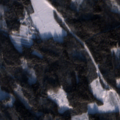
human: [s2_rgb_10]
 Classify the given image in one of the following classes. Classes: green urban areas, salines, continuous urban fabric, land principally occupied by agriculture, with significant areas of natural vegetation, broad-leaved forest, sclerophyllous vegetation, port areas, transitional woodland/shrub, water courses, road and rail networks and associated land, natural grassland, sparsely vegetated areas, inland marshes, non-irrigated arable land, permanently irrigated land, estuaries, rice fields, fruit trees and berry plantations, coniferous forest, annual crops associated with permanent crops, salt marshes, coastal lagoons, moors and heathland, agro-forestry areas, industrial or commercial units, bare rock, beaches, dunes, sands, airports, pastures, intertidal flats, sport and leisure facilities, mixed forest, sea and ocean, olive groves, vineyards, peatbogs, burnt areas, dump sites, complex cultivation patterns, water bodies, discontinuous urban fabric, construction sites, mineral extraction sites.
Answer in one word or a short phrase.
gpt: coniferous forest, mixed forest, transitional woodland/shrub